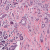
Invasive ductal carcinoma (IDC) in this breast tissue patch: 1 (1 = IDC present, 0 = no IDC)